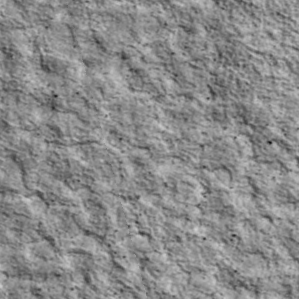
Label: non_frost